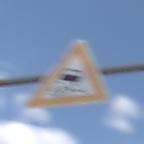
Verkehrszeichen: SchleuderOderRutschgefahr
Umgebung: Outdoor, Nature
Tageszeit: Midday
Wetter: PartlyCloudy
Licht: Natural
Jahreszeit: NotSpecified
Kontrast: LowContrast